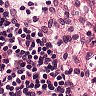
Metastatic tissue present: no